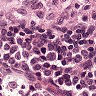
Metastatic tissue present: no